Question: I'm arranging elements on a layout, but if I use Linear Layout, everything lines up along the left. If I set 'gravity' of some elements to be '"center"', for example, some texts, then on a phone, it looks ok. But if is a pad, then the whole view lies on the left side leaving large area on the right.
So how can I make the view in the center on any devices?
The second question is: If I set the text to be longer, then some words disappear (since they are out of the layout). How can I make the words lie in the center with several lines if necessary instead of being just one really long line and some part outside the view?

'''
<?xml version="1.0" encoding="utf-8"?>
<GridLayout xmlns:android="http://schemas.android.com/apk/res/android"
android:layout_width="fill_parent"
android:layout_height="fill_parent"
android:background="#FFFFFF"
android:layout_gravity="center">
<TextView
android:id="@+id/text"
android:layout_column="0"
android:layout_columnSpan="2"
android:layout_gravity="right"
android:layout_row="0"
android:layout_rowSpan="3"
android:ems="10" />
<RadioGroup
android:id="@+id/first_radiogroup"
android:layout_column="0"
android:layout_columnSpan="3"
android:layout_gravity="bottom"
android:layout_row="1"
android:layout_rowSpan="3" >
<RadioButton
android:id="@+id/1_1"
android:text="1_1" />
<RadioButton
android:id="@+id/1_2"
android:text="1_2" />
<RadioButton
android:id="@+id/1_3"
android:text="1_3" />
</RadioGroup>
<TextView
android:id="@+id/firsttext"
android:layout_width="wrap_content"
android:layout_height="wrap_content"
android:layout_column="2"
android:layout_row="2"
android:shadowColor="#000000"
android:shadowDx="1"
android:shadowDy="1"
android:shadowRadius="1.5"
android:text="please choose from the below:"
android:textColor="#000000"
android:textSize="40px"
android:textStyle="normal"
android:typeface="serif"
android:gravity="center"/>
<RadioGroup
android:id="@+id/secon_radiogroup"
android:layout_column="0"
android:layout_gravity="bottom"
android:layout_row="3"
android:layout_rowSpan="3" >
<RadioButton
android:id="@+id/2_1"
android:text="2_1" />
<RadioButton
android:id="@+id/2_2"
android:text="2_2" />
<RadioButton
android:id="@+id/2_3"
android:text="2_3" />
</RadioGroup>
<TextView
android:id="@+id/secondtext"
android:layout_width="wrap_content"
android:layout_height="wrap_content"
android:layout_column="1"
android:layout_columnSpan="2"
android:layout_row="5"
android:shadowColor="#000000"
android:shadowDx="1"
android:shadowDy="1"
android:shadowRadius="1.5"
android:text="please choose from the below:"
android:textColor="#000000"
android:textSize="40px"
android:textStyle="normal"
android:typeface="serif" />
<Button
android:id="@+id/final"
android:layout_column="2"
android:layout_row="6"
android:text="final" />
<Space
android:layout_width="1dp"
android:layout_height="21dp"
android:layout_column="0"
android:layout_row="0" />
<Space
android:layout_width="1dp"
android:layout_height="20dp"
android:layout_column="0"
android:layout_row="4" />
<Space
android:layout_width="1dp"
android:layout_height="174dp"
android:layout_column="0"
android:layout_gravity="fill_horizontal"
android:layout_row="5" />
<Space
android:layout_width="1dp"
android:layout_height="70dp"
android:layout_column="0"
android:layout_row="6" />
<Space
android:layout_width="213dp"
android:layout_height="1dp"
android:layout_column="2"
android:layout_row="0" />
<Space
android:layout_width="104dp"
android:layout_height="1dp"
android:layout_column="0"
android:layout_row="0" />
<Space
android:layout_width="3dp"
android:layout_height="1dp"
android:layout_column="1"
android:layout_row="0" />
<Space
android:layout_width="1dp"
android:layout_height="26dp"
android:layout_column="0"
android:layout_row="1" />
<Space
android:layout_width="1dp"
android:layout_height="166dp"
android:layout_column="0"
android:layout_row="2" />
</GridLayout>
'''
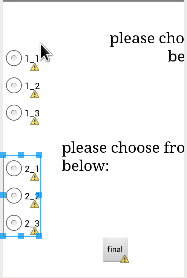
Answer: You should make different layout file for different screen size.
here below link may help you
<URL>